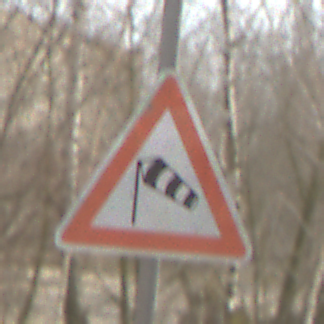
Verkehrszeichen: SeitenwindVonLinks
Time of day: MorningAfternoon
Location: Outdoor (Nature)
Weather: PartlyCloudy
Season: Winter
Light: Natural